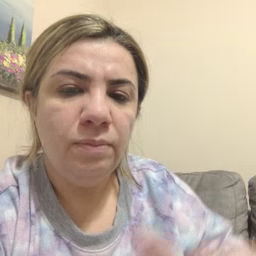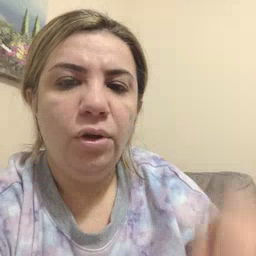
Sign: fall